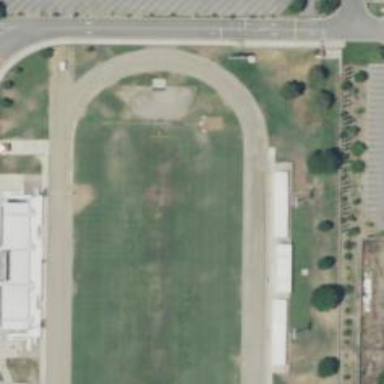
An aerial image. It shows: American football pitch.